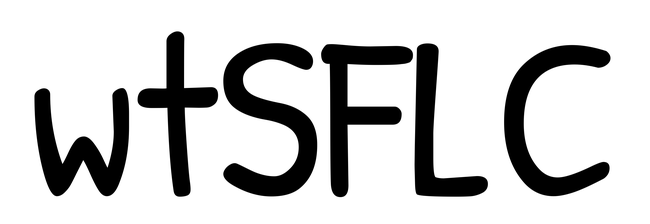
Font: PatrickHand-Regular